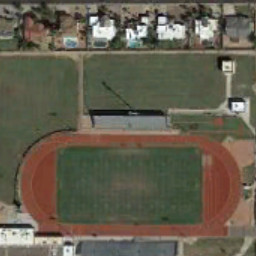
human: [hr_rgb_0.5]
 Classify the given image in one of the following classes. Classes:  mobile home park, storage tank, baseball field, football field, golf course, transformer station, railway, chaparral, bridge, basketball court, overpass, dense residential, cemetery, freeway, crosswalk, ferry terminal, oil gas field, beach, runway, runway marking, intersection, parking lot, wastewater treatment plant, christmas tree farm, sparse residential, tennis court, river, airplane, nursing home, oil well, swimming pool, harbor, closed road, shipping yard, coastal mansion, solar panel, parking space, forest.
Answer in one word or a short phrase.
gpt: football field